Aerial crown-view tile of a tropical tree (Barro Colorado Island, Panama), acquired 20241112:
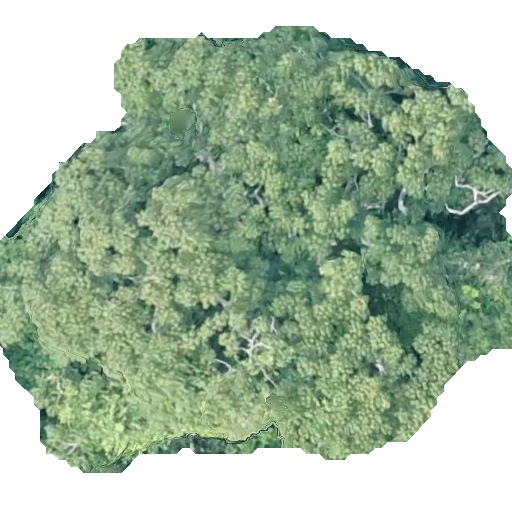
Species: Pseudobombax septenatum
GBIF accepted scientific name: Pseudobombax septenatum
Crown area: 279.687 m²